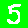
Digit: 5